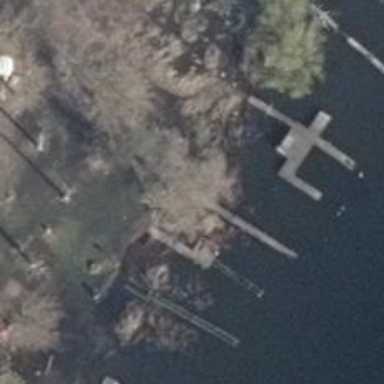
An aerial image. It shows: Man-made pier.